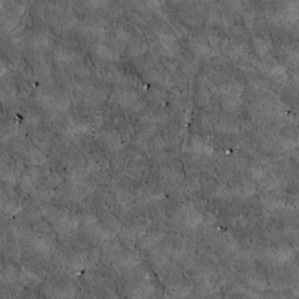
Label: non_frost